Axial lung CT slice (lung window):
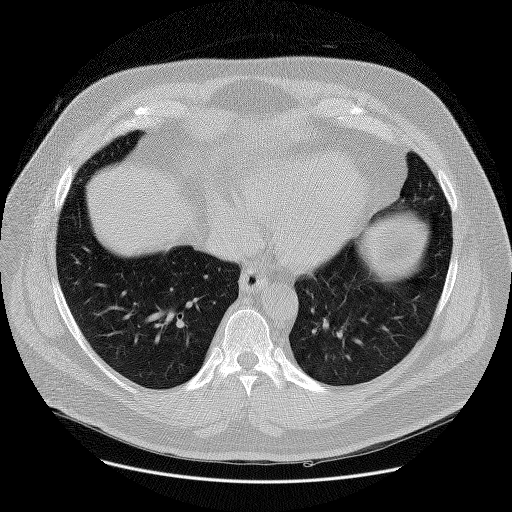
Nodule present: no